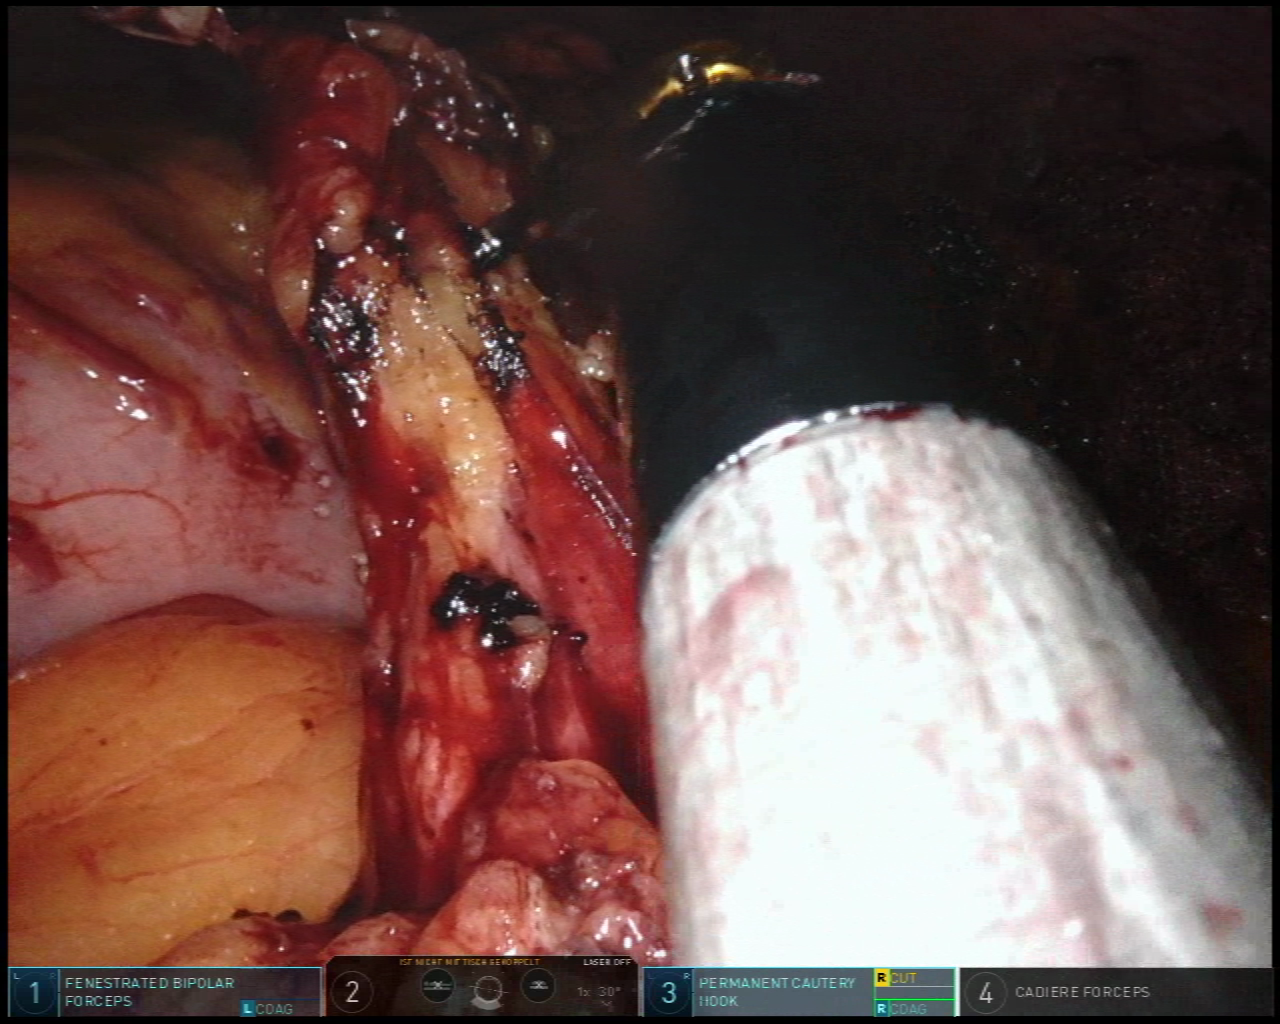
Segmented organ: stomach
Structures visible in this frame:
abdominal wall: yes
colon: no
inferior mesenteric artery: no
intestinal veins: no
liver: no
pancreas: no
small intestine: no
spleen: no
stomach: yes
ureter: no
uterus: no
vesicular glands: no